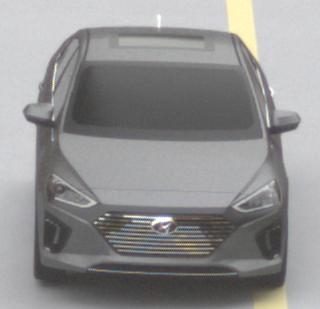
Make: Hyundai
Model: IONIQ Hybrid
Detailed model: IONIQ (AE) Hybrid
Model produced from: 2016/10
Model produced until: 2018/08
Doors: 5
Color: gray
Road condition: dry road
Daytime: midday
Contrast: low contrast